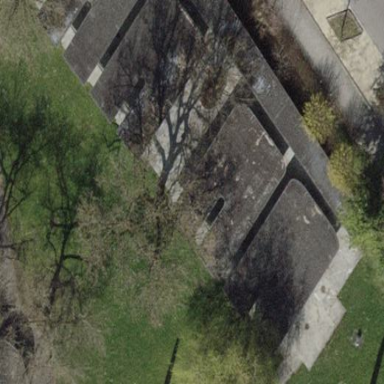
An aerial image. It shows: Concrete roof.